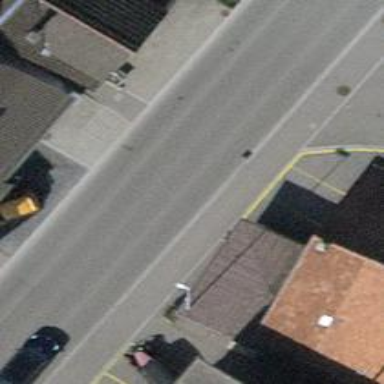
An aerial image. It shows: Secondary road with asphalt surface. There is sidewalk on the left side.